【题型】解答题　【知识点】解析几何　【难度】medium
在平面直角坐标系 $xOy$ 中，点 $A(-4, 0)$，$B(4, 0)$，四边形 $ABCD$ 的对角线交于 点 $E$，且 $|AD| = |AE| = 4$，$AD // BC$，记动点 $C$ 的轨迹为 $\Gamma$. \\
(1)求 $\Gamma$ 的方程； \\
(2)过点 $P(1, 0)$ 的直线与 $\Gamma$ 交于 $M, N$ 两点，直线 $MB$ 与 $\Gamma$ 的另一个交点为 $S$，直线 $NB$ 与 $\Gamma$ 的另一个交点为 $T$， 试判断 $P, S, T$ 三点是否共线，并说明理由.
【解答】
【答案】 (1) $\dfrac{x^2}{4} - \dfrac{y^2}{12} = 1 (x > 2)$; \\
(2) $P, S, T$ 三点共线，理由见解析.

【分析】 (1) 根据给定条件，利用双曲线定义求出曲线方程. \\
(2) 设 $M(x_1, y_1)$ 及直线 $MS$ 的方程，与 $\Gamma$ 的方程联立，求出点 $S$ 的坐标，同理求出点 $T$ 的坐标，再利用斜率的坐标公式计算判断即得.

【详解】 (1) 如图 1，由 $AD // BC$，得 $\angle ADE = \angle CBE$，由 $|AD| = |AE|$, 得 $\angle ADE = \angle AE D$， \\
又 $\angle AED = \angle CEB$，则 $\angle CEB = \angle CBE$，因此 $|CE| = |CB|$, \\
即有 $|CA| - |CB| = (|CE| + |AE|) - |CB| = |AE| = 4 < 8 = |AB|$, \\
所以点 $C$ 的轨迹 $\Gamma$ 是以 $A, B$ 为焦点，实轴长为 4 的双曲线的右支（不含点(2, 0)）.

又 $2a = 4, 2c = 8$，故 $a^2 = 2^2 = 4, b^2 = c^2 - a^2 = 4^2 - 4 = 12$， \\
所以 $\Gamma$ 的方程为 $\dfrac{x^2}{4} - \dfrac{y^2}{12} = 1 (x > 2)$.

(2) $P, S, T$ 三点共线，理由如下： \\
如图 2，设 $M(x_1, y_1), N(x_2, y_2), S(x_3, y_3), T(x_4, y_4)$，直线 $MS$ 的方程为 $x = my + 4$，

则 $x_1 = my_1 + 4$，即 $m = \dfrac{x_1 - 4}{y_1}$，显然 $y_1^2 = 3x_1^2 - 12$， \\
由 $\begin{cases} x = my + 4 \\ \dfrac{x^2}{4} - \dfrac{y^2}{12} = 1 \end{cases}$ 消去 $x$ 得 $(3m^2 - 1)y^2 + 24my + 36 = 0, 3m^2 - 1 \neq 0, \Delta = 144(m^2 + 1) > 0$， \\
则 $y_1 + y_3 = -\dfrac{24m}{3m^2 - 1}, y_1y_3 = \dfrac{36}{3m^2 - 1}$， \\
$x_1x_3 = (my_1 + 4)(my_3 + 4) = m^2y_1y_3 + 4m(y_1 + y_3) + 16 = \dfrac{36m^2}{3m^2 - 1} - \dfrac{96m^2}{3m^2 - 1} + 16 = -\dfrac{12m^2 + 16}{3m^2 - 1}$， \\
所以 $y_3 = \dfrac{36}{y_1(3m^2 - 1)} = \dfrac{36}{y_1[3(\dfrac{x_1 - 4}{y_1})^2 - 1]} = \dfrac{36y_1}{3(x_1 - 4)^2 - y_1^2} = \dfrac{36y_1}{3(x_1 - 4)^2 - (3x_1^2 - 12)} = -\dfrac{3y_1}{2x_1 - 5}$， \\
$x_3 = -\dfrac{12m^2 + 16}{x_1(3m^2 - 1)} = -\dfrac{12(\dfrac{x_1 - 4}{y_1})^2 + 16}{x_1[3(\dfrac{x_1 - 4}{y_1})^2 - 1]} = -\dfrac{12(x_1 - 4)^2 + 16y_1^2}{x_1[3(x_1 - 4)^2 - y_1^2]}$ \\
$= -\dfrac{12(x_1 - 4)^2 + 16(3x_1^2 - 12)}{x_1[3(x_1 - 4)^2 - (3x_1^2 - 12)]} = \dfrac{5x_1 - 8}{2x_1 - 5}$， \\
同理可得 $y_4 = -\dfrac{3y_2}{2x_2 - 5}, x_4 = \dfrac{5x_2 - 8}{2x_2 - 5}$， \\
直线 $PS$ 的斜率 $k_{PS} = \dfrac{y_3}{x_3 - 1} = \dfrac{-\dfrac{3y_1}{2x_1 - 5}}{\dfrac{5x_1 - 8}{2x_1 - 5} - 1} = -\dfrac{3y_1}{5x_1 - 8 - 2x_1 + 5} = -\dfrac{y_1}{x_1 - 1}$， \\
直线 $PT$ 的斜率 $k_{PT} = \dfrac{y_4}{x_4 - 1} = \dfrac{-\dfrac{3y_2}{2x_2 - 5}}{\dfrac{5x_2 - 8}{2x_2 - 5} - 1} = -\dfrac{3y_2}{5x_2 - 8 - 2x_2 + 5} = -\dfrac{y_2}{x_2 - 1}$， \\
由 $P, M, N$ 三点共线，得 $\dfrac{y_1}{x_1 - 1} = \dfrac{y_2}{x_2 - 1}$， \\
即 $k_{PS} = k_{PT}$，且直线 $PS, PT$ 有公共点 $P$，所以 $P, S, T$ 三点共线.

【点睛】 方法点睛：涉及三点共线问题，$\textcircled{1}$ 在斜率存在的情况可以计算斜率，利用斜率相等判断；$\textcircled{2}$ 利用向量是否共线判断.
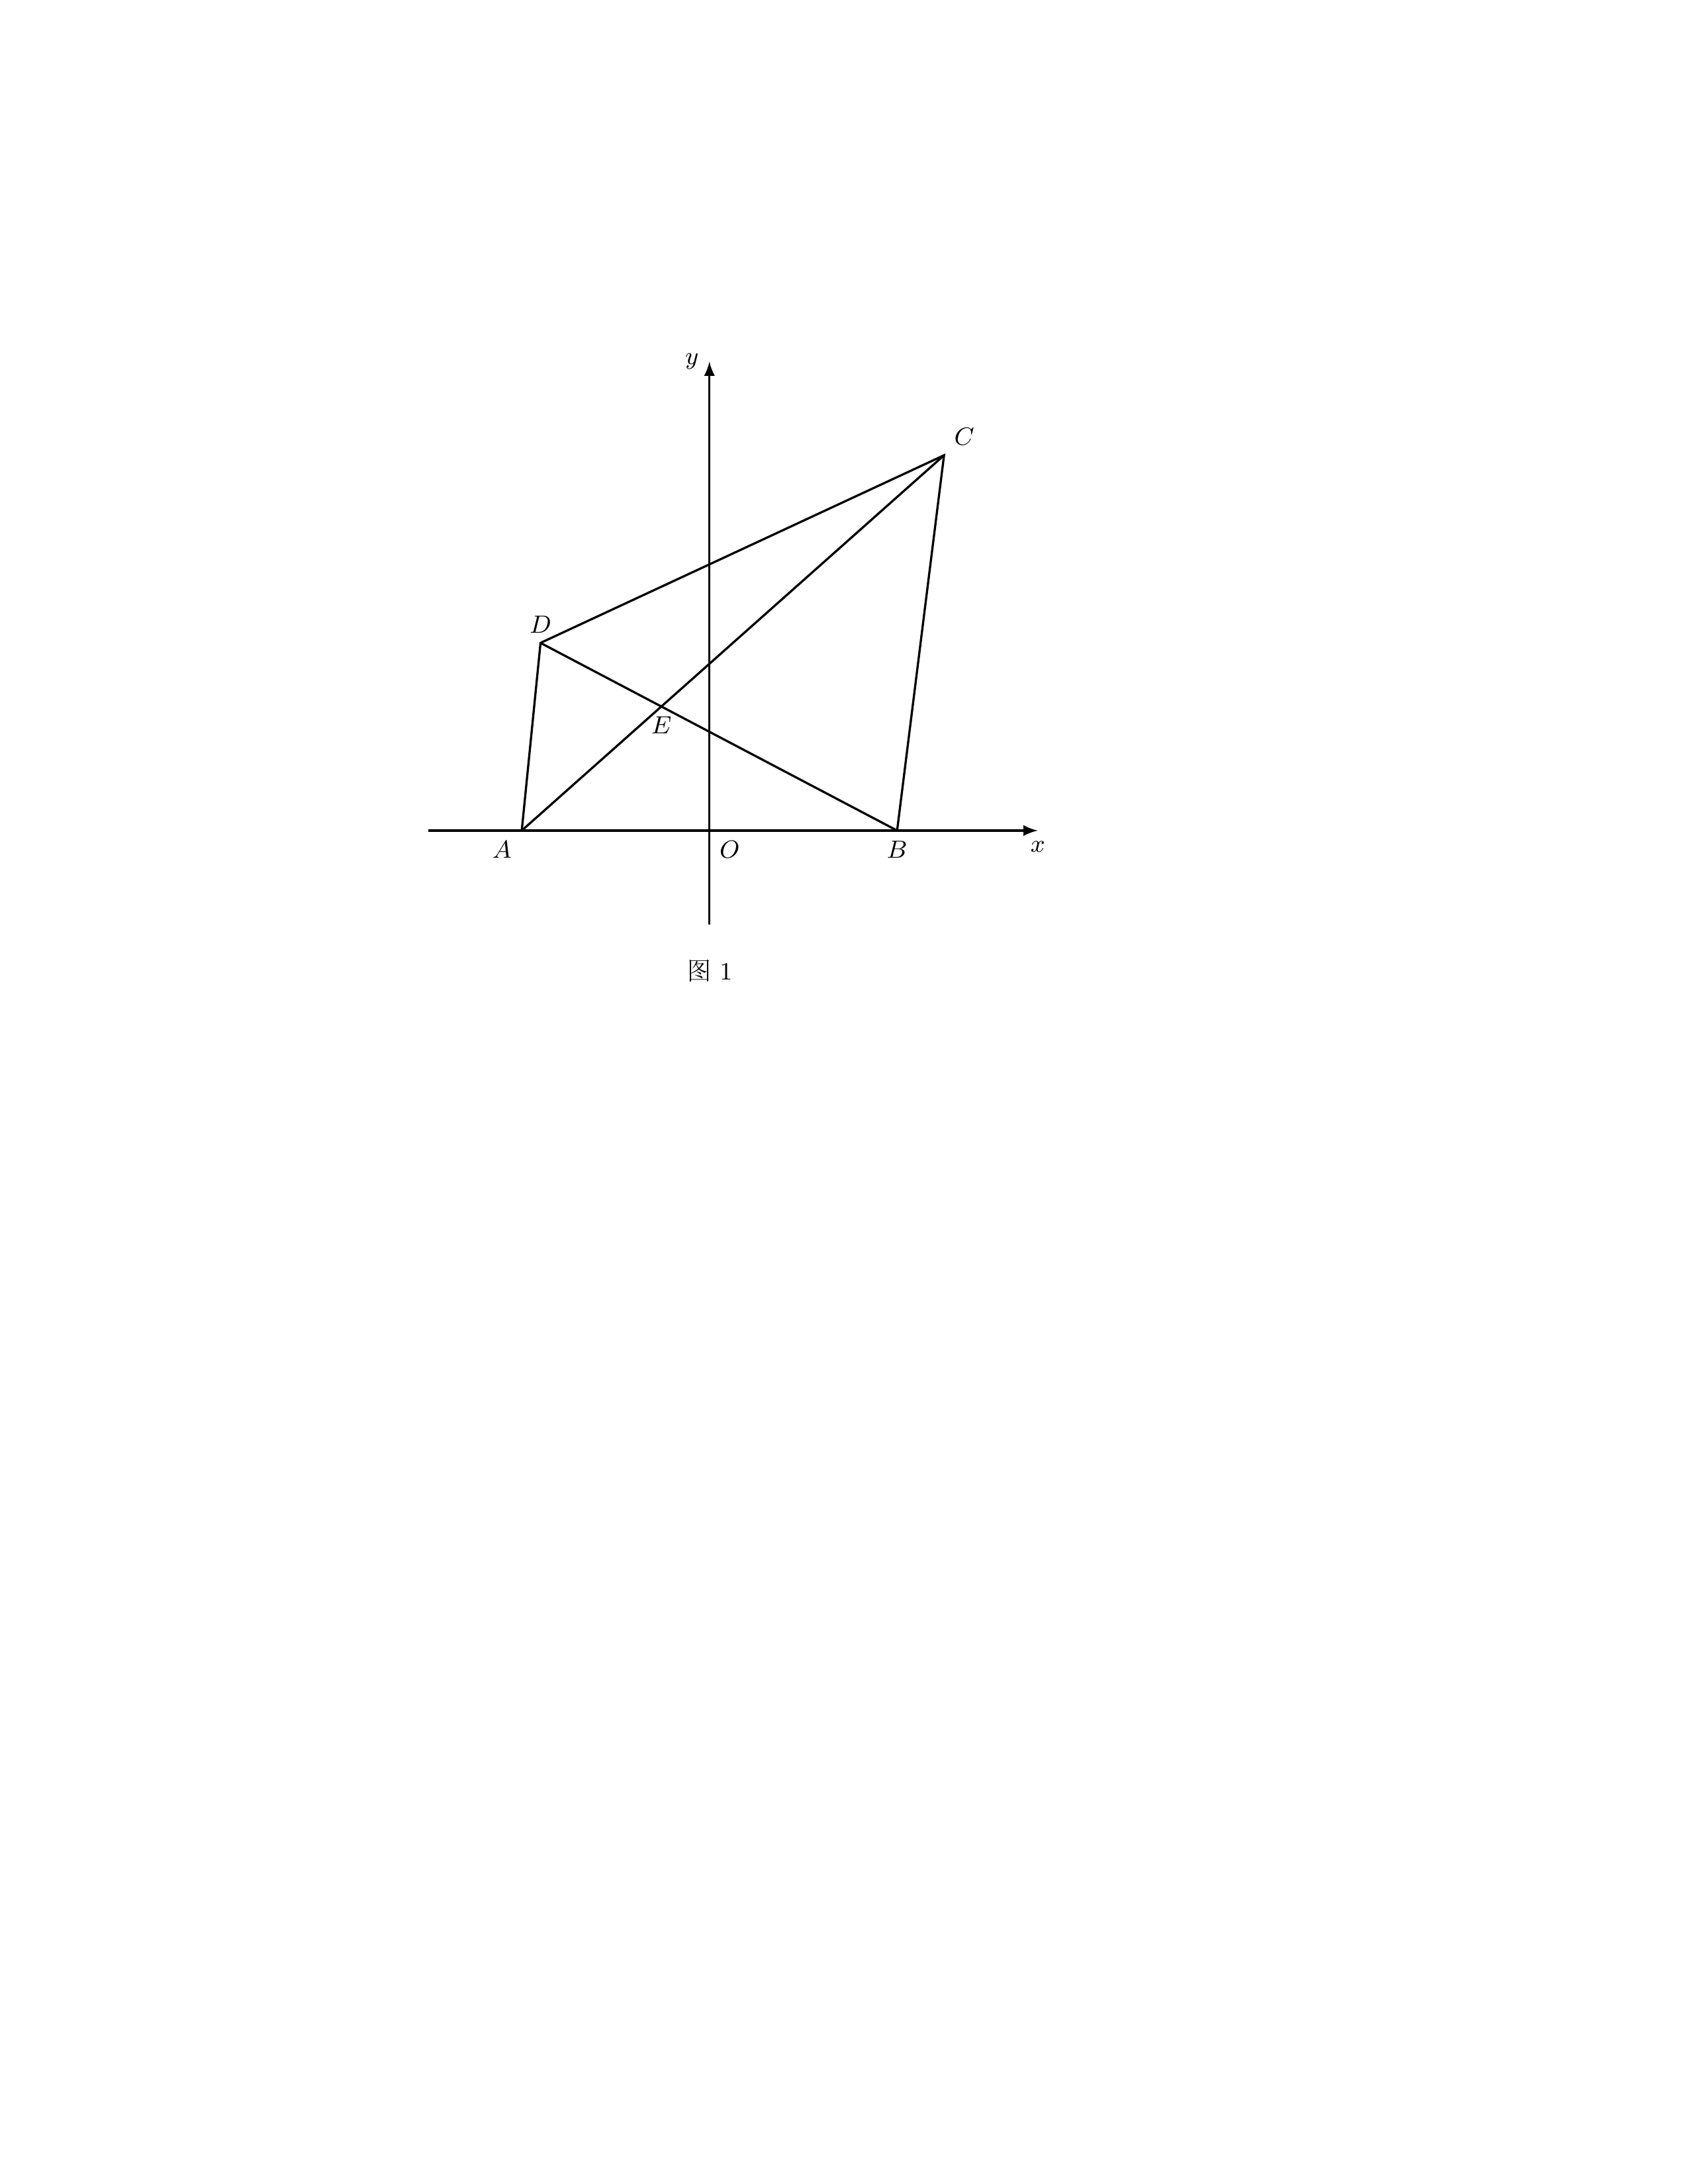
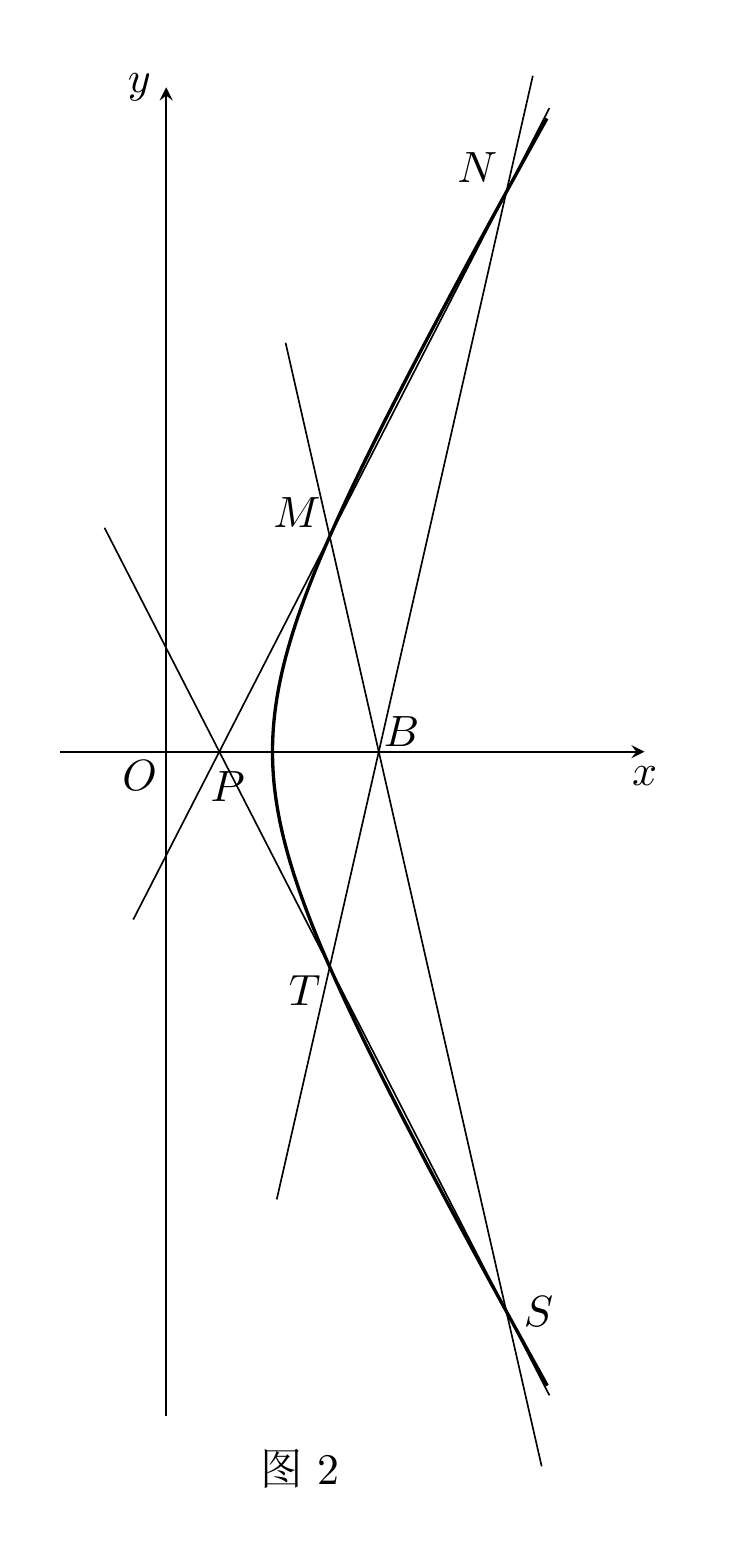